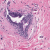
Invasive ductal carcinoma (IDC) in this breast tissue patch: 0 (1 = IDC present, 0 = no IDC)